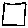
Label: square